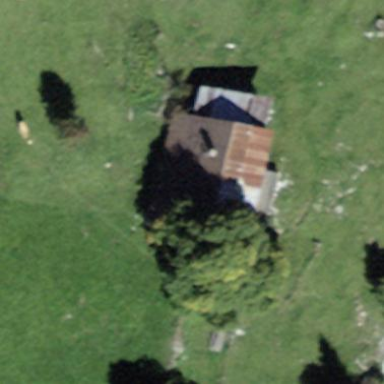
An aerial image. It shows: Barn.